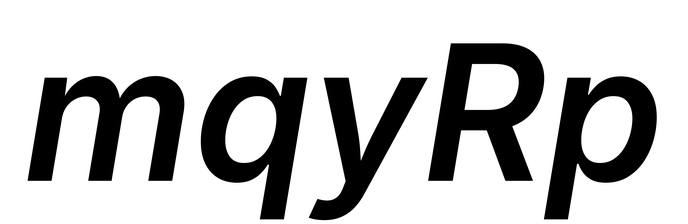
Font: Inter-Italic_SemiBold_Italic